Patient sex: M
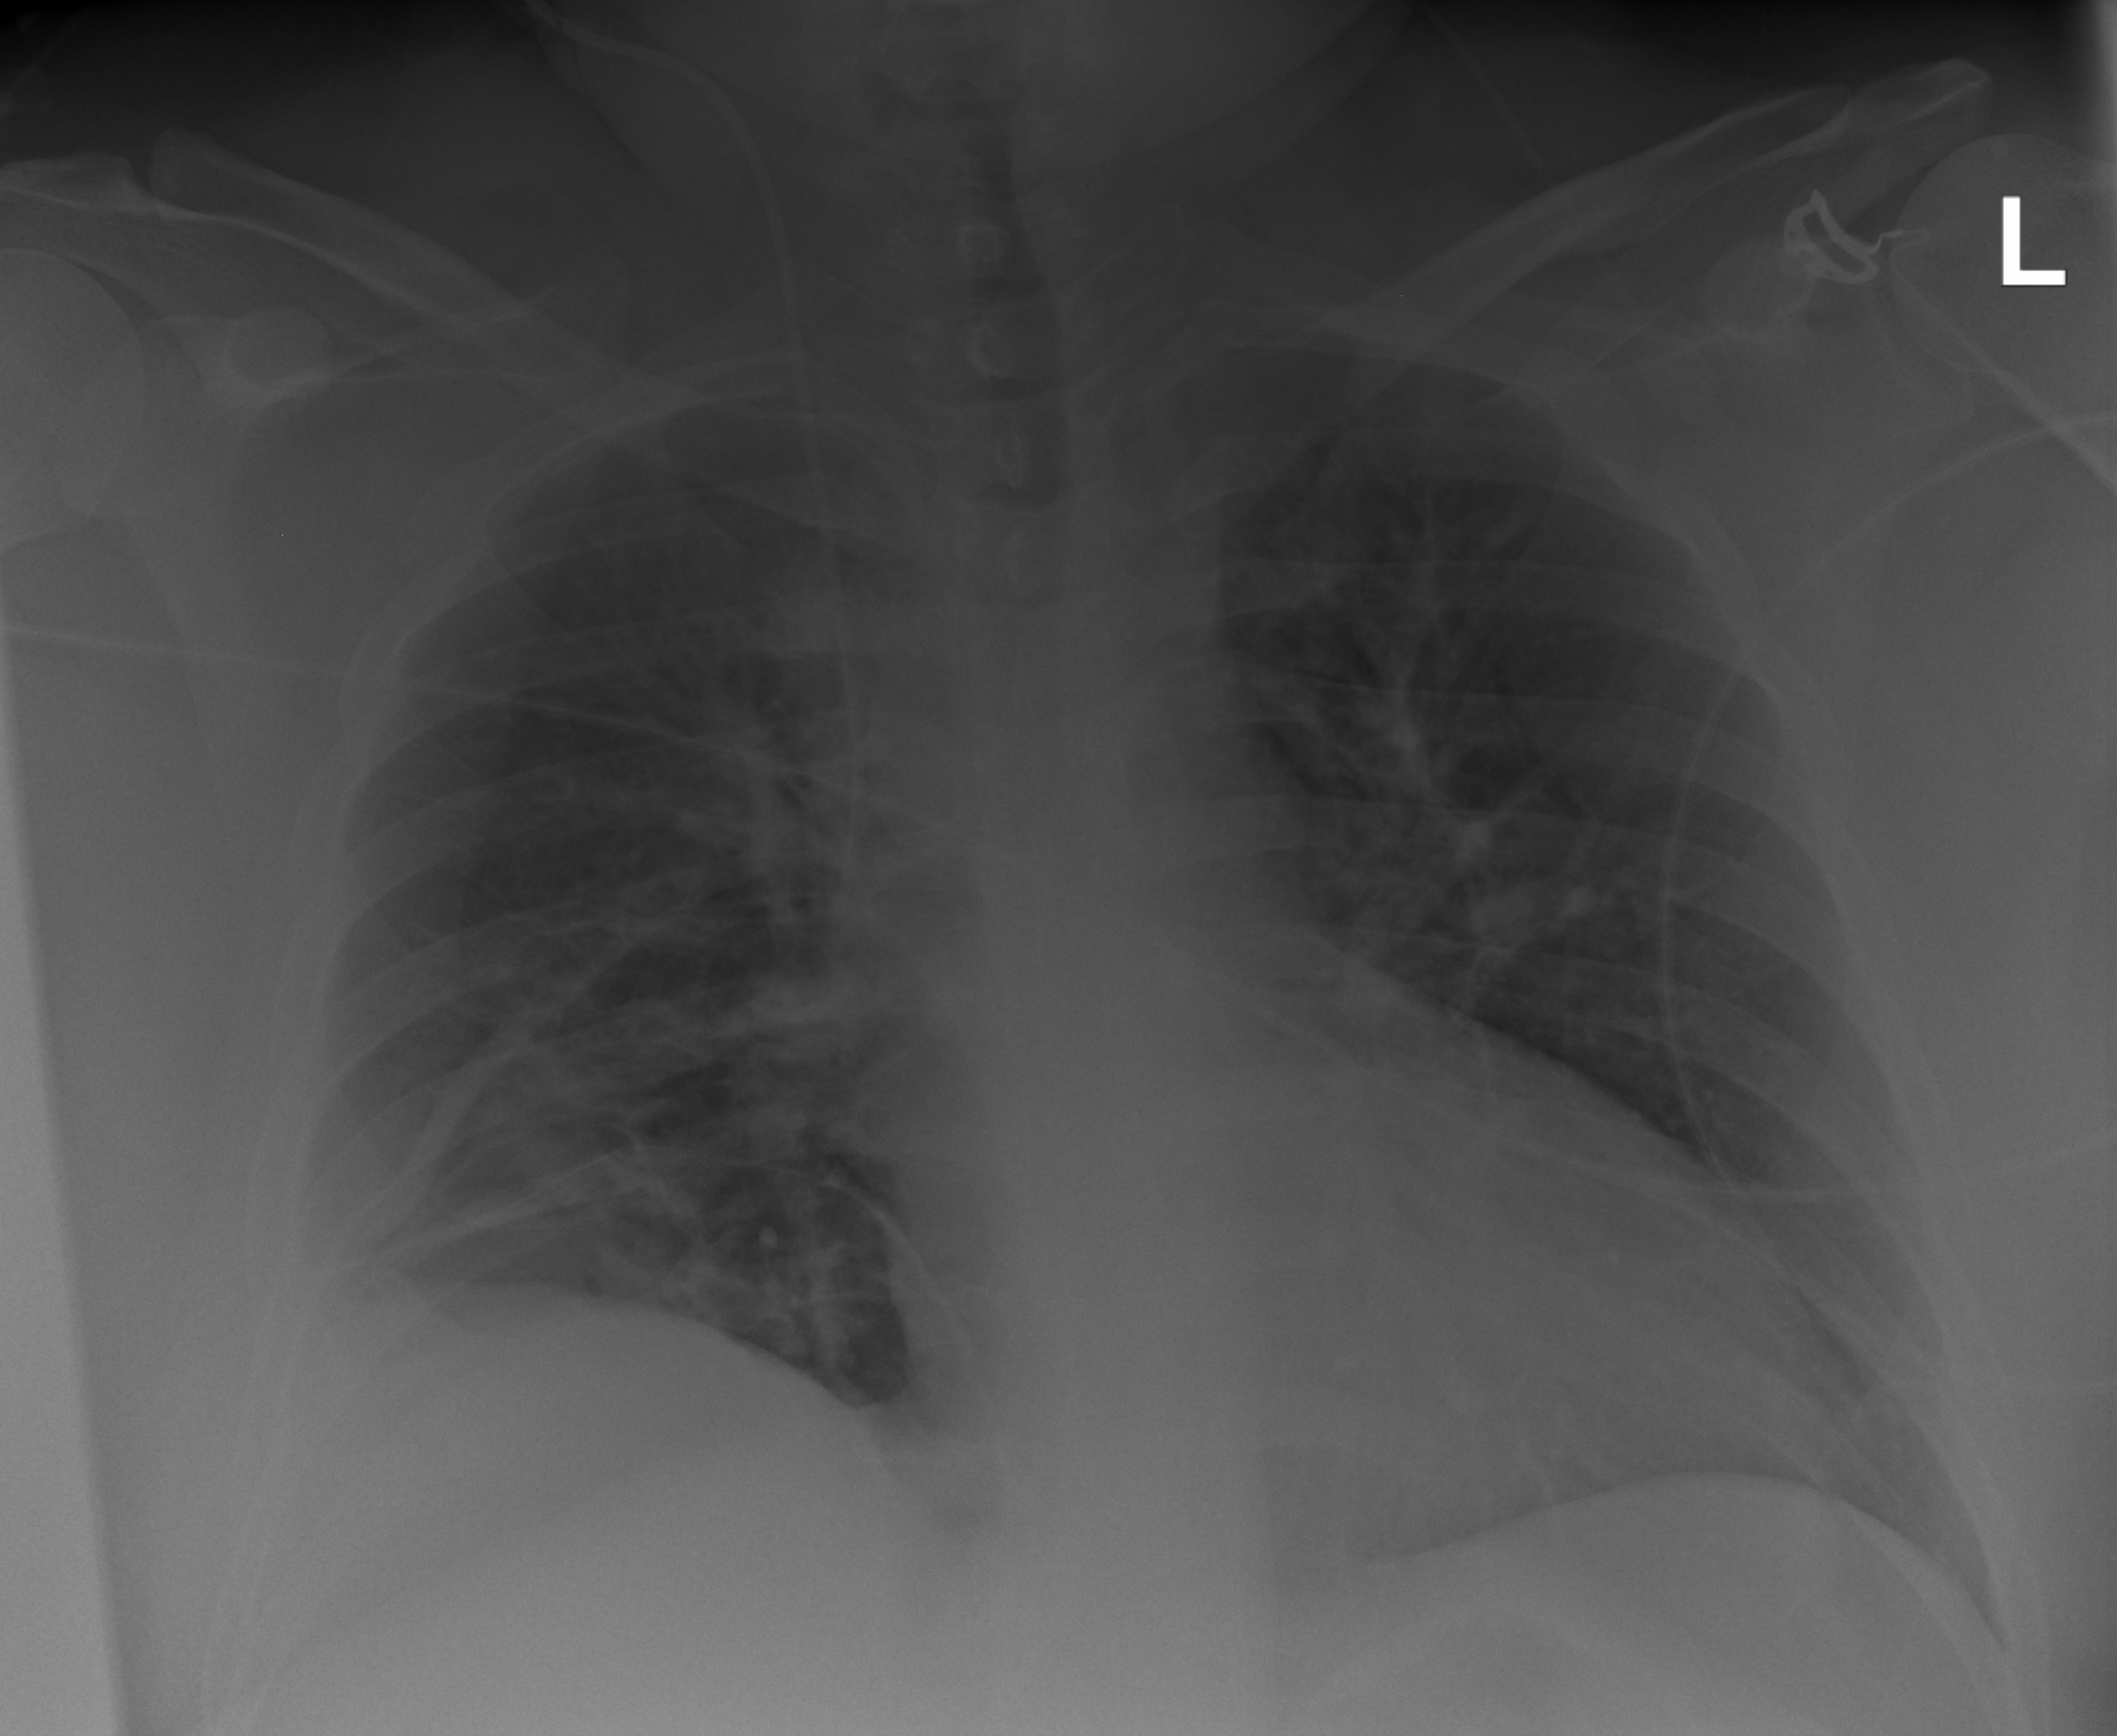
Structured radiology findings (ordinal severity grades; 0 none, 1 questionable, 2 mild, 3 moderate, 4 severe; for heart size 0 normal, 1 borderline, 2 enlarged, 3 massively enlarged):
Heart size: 3
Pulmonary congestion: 1
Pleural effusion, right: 1
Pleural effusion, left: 0
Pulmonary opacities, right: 0
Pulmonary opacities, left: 0
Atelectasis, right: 2
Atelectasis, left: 0